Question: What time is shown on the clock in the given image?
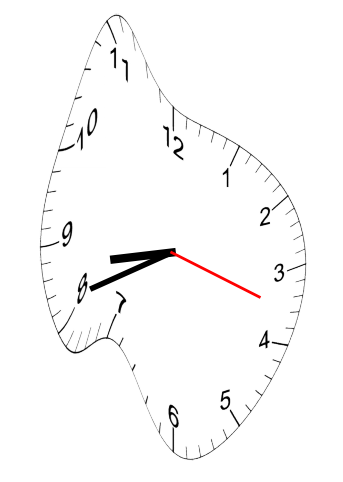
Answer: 08:41:18